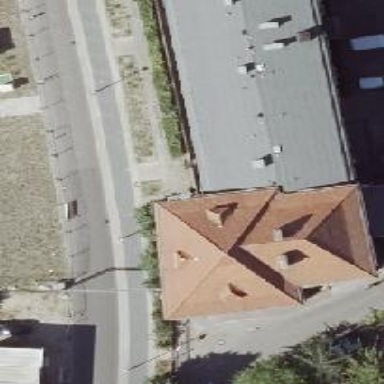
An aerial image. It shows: View of roof edge.